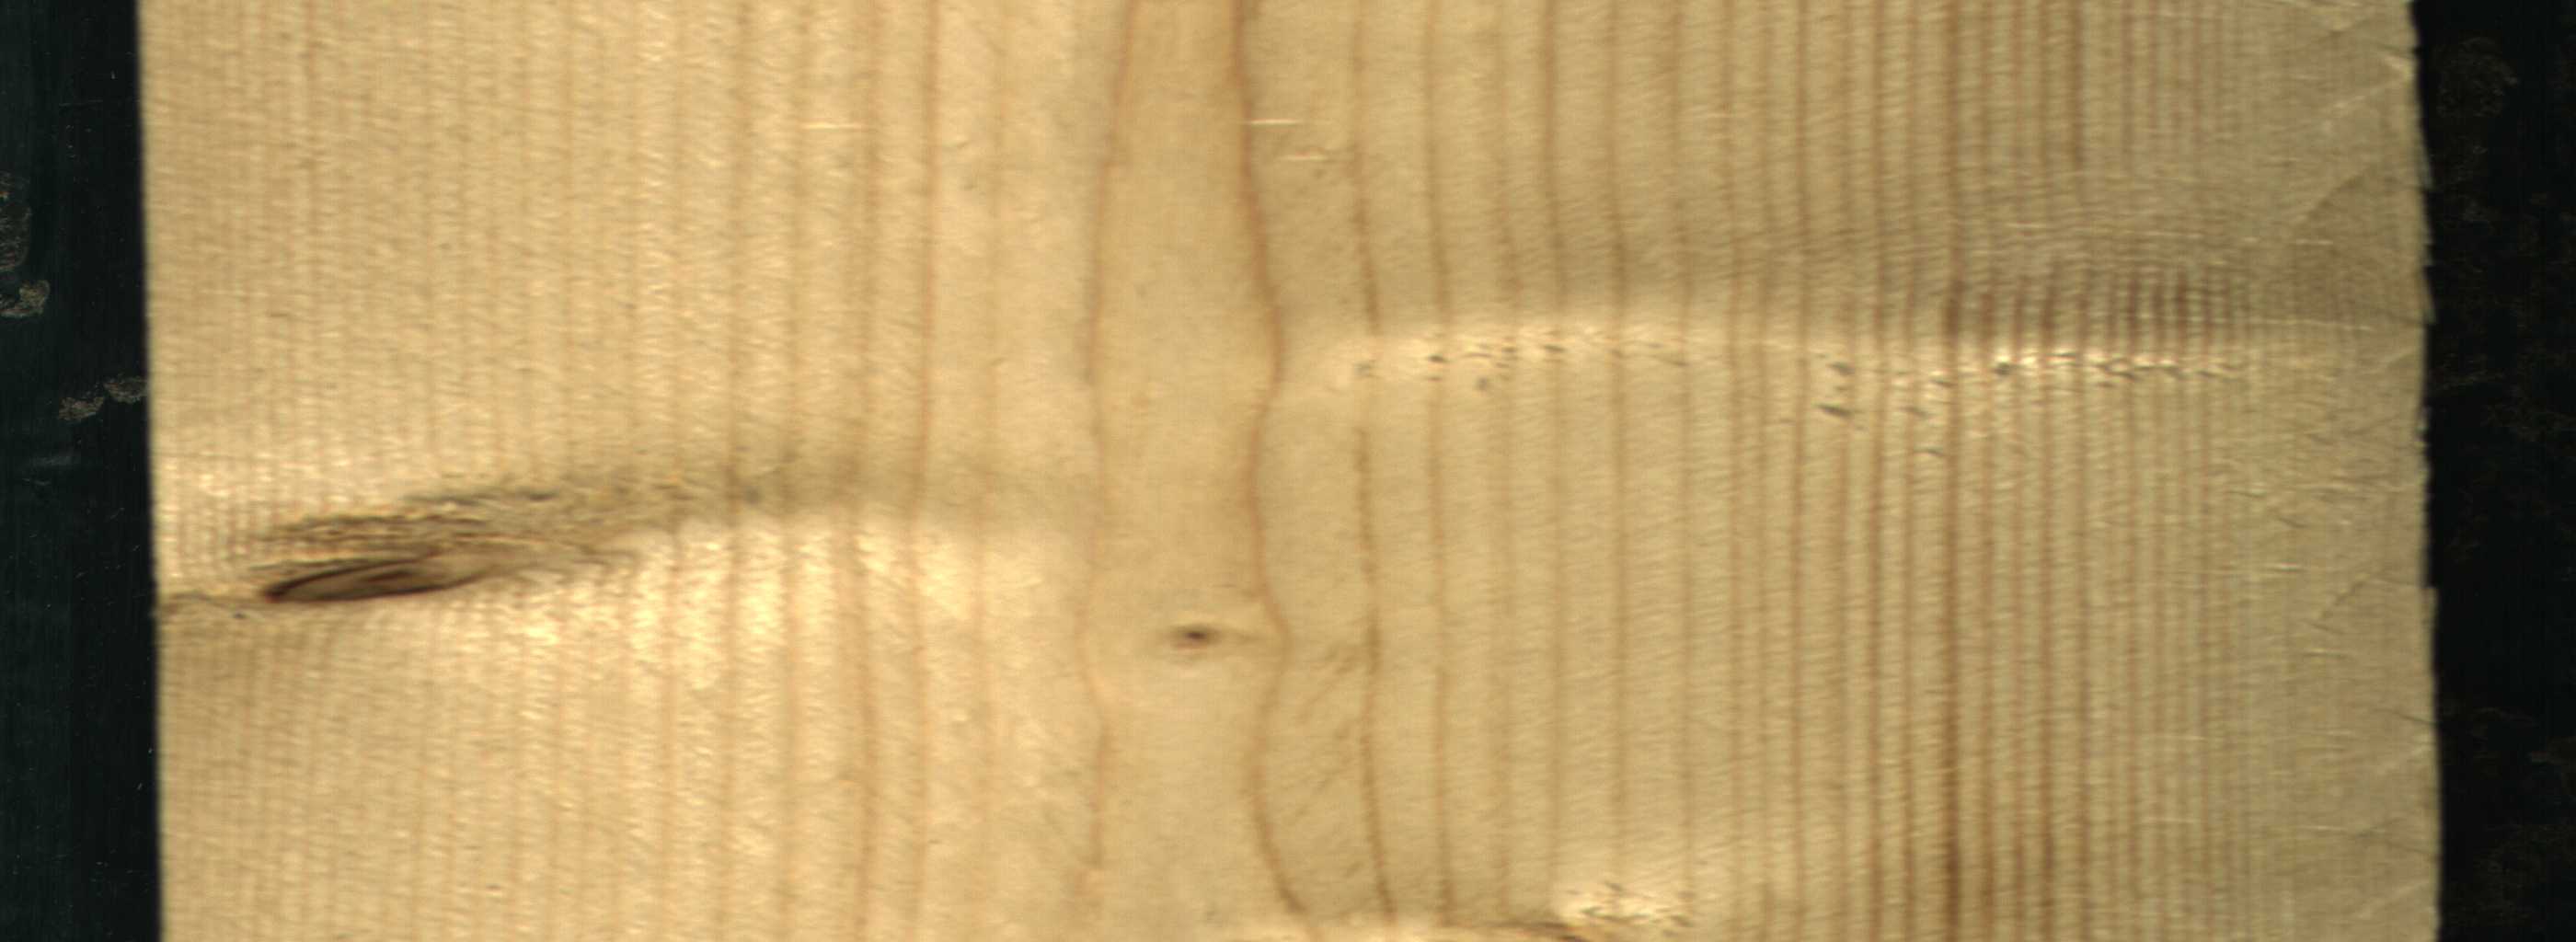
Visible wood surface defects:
Dead_Knot
Live_Knot